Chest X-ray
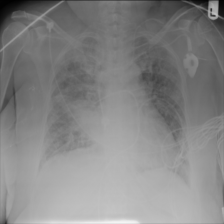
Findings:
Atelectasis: negative
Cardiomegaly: negative
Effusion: negative
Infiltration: positive
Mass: positive
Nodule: negative
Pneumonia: negative
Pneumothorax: negative
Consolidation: positive
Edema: negative
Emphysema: negative
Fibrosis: negative
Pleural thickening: negative
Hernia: negative